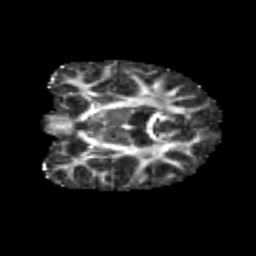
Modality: FA
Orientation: coronal
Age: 10
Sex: male
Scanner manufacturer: siemens
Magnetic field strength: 3 T
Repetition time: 3.8 s
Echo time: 0.07 s